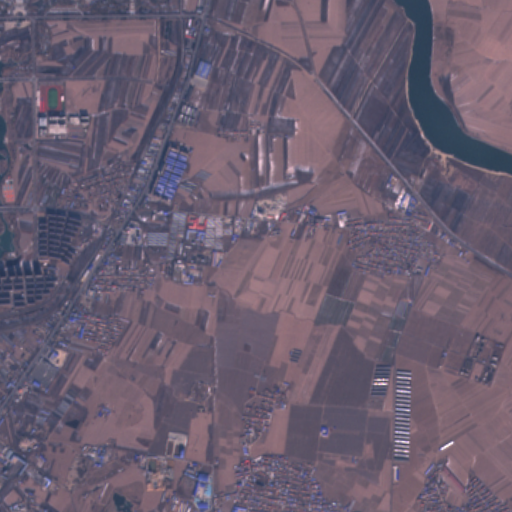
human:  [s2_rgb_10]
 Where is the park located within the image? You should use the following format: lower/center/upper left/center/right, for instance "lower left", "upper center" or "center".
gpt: The park is located in the upper left of the image.
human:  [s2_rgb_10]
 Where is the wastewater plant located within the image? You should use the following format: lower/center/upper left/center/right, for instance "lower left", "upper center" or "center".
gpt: The wastewater plant is located in the lower right of the image.
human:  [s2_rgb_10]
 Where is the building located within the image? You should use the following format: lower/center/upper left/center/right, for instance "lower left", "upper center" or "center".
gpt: There is no building in the image.